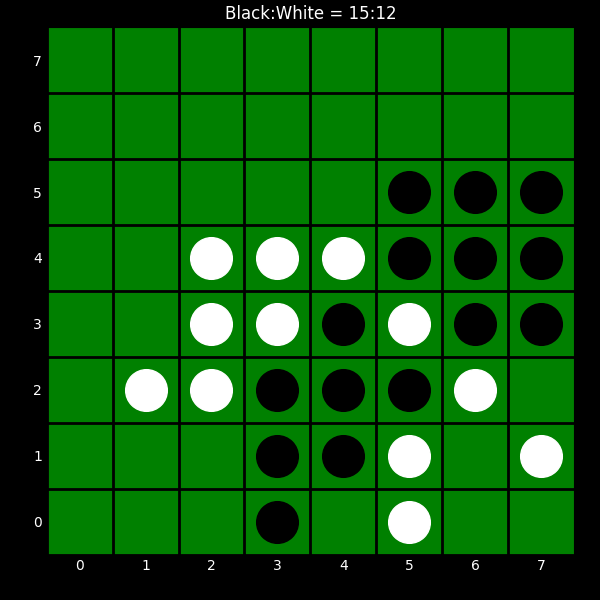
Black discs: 15
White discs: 12